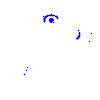
Particle: kaon